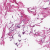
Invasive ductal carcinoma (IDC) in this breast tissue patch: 0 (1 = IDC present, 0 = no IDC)